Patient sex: F
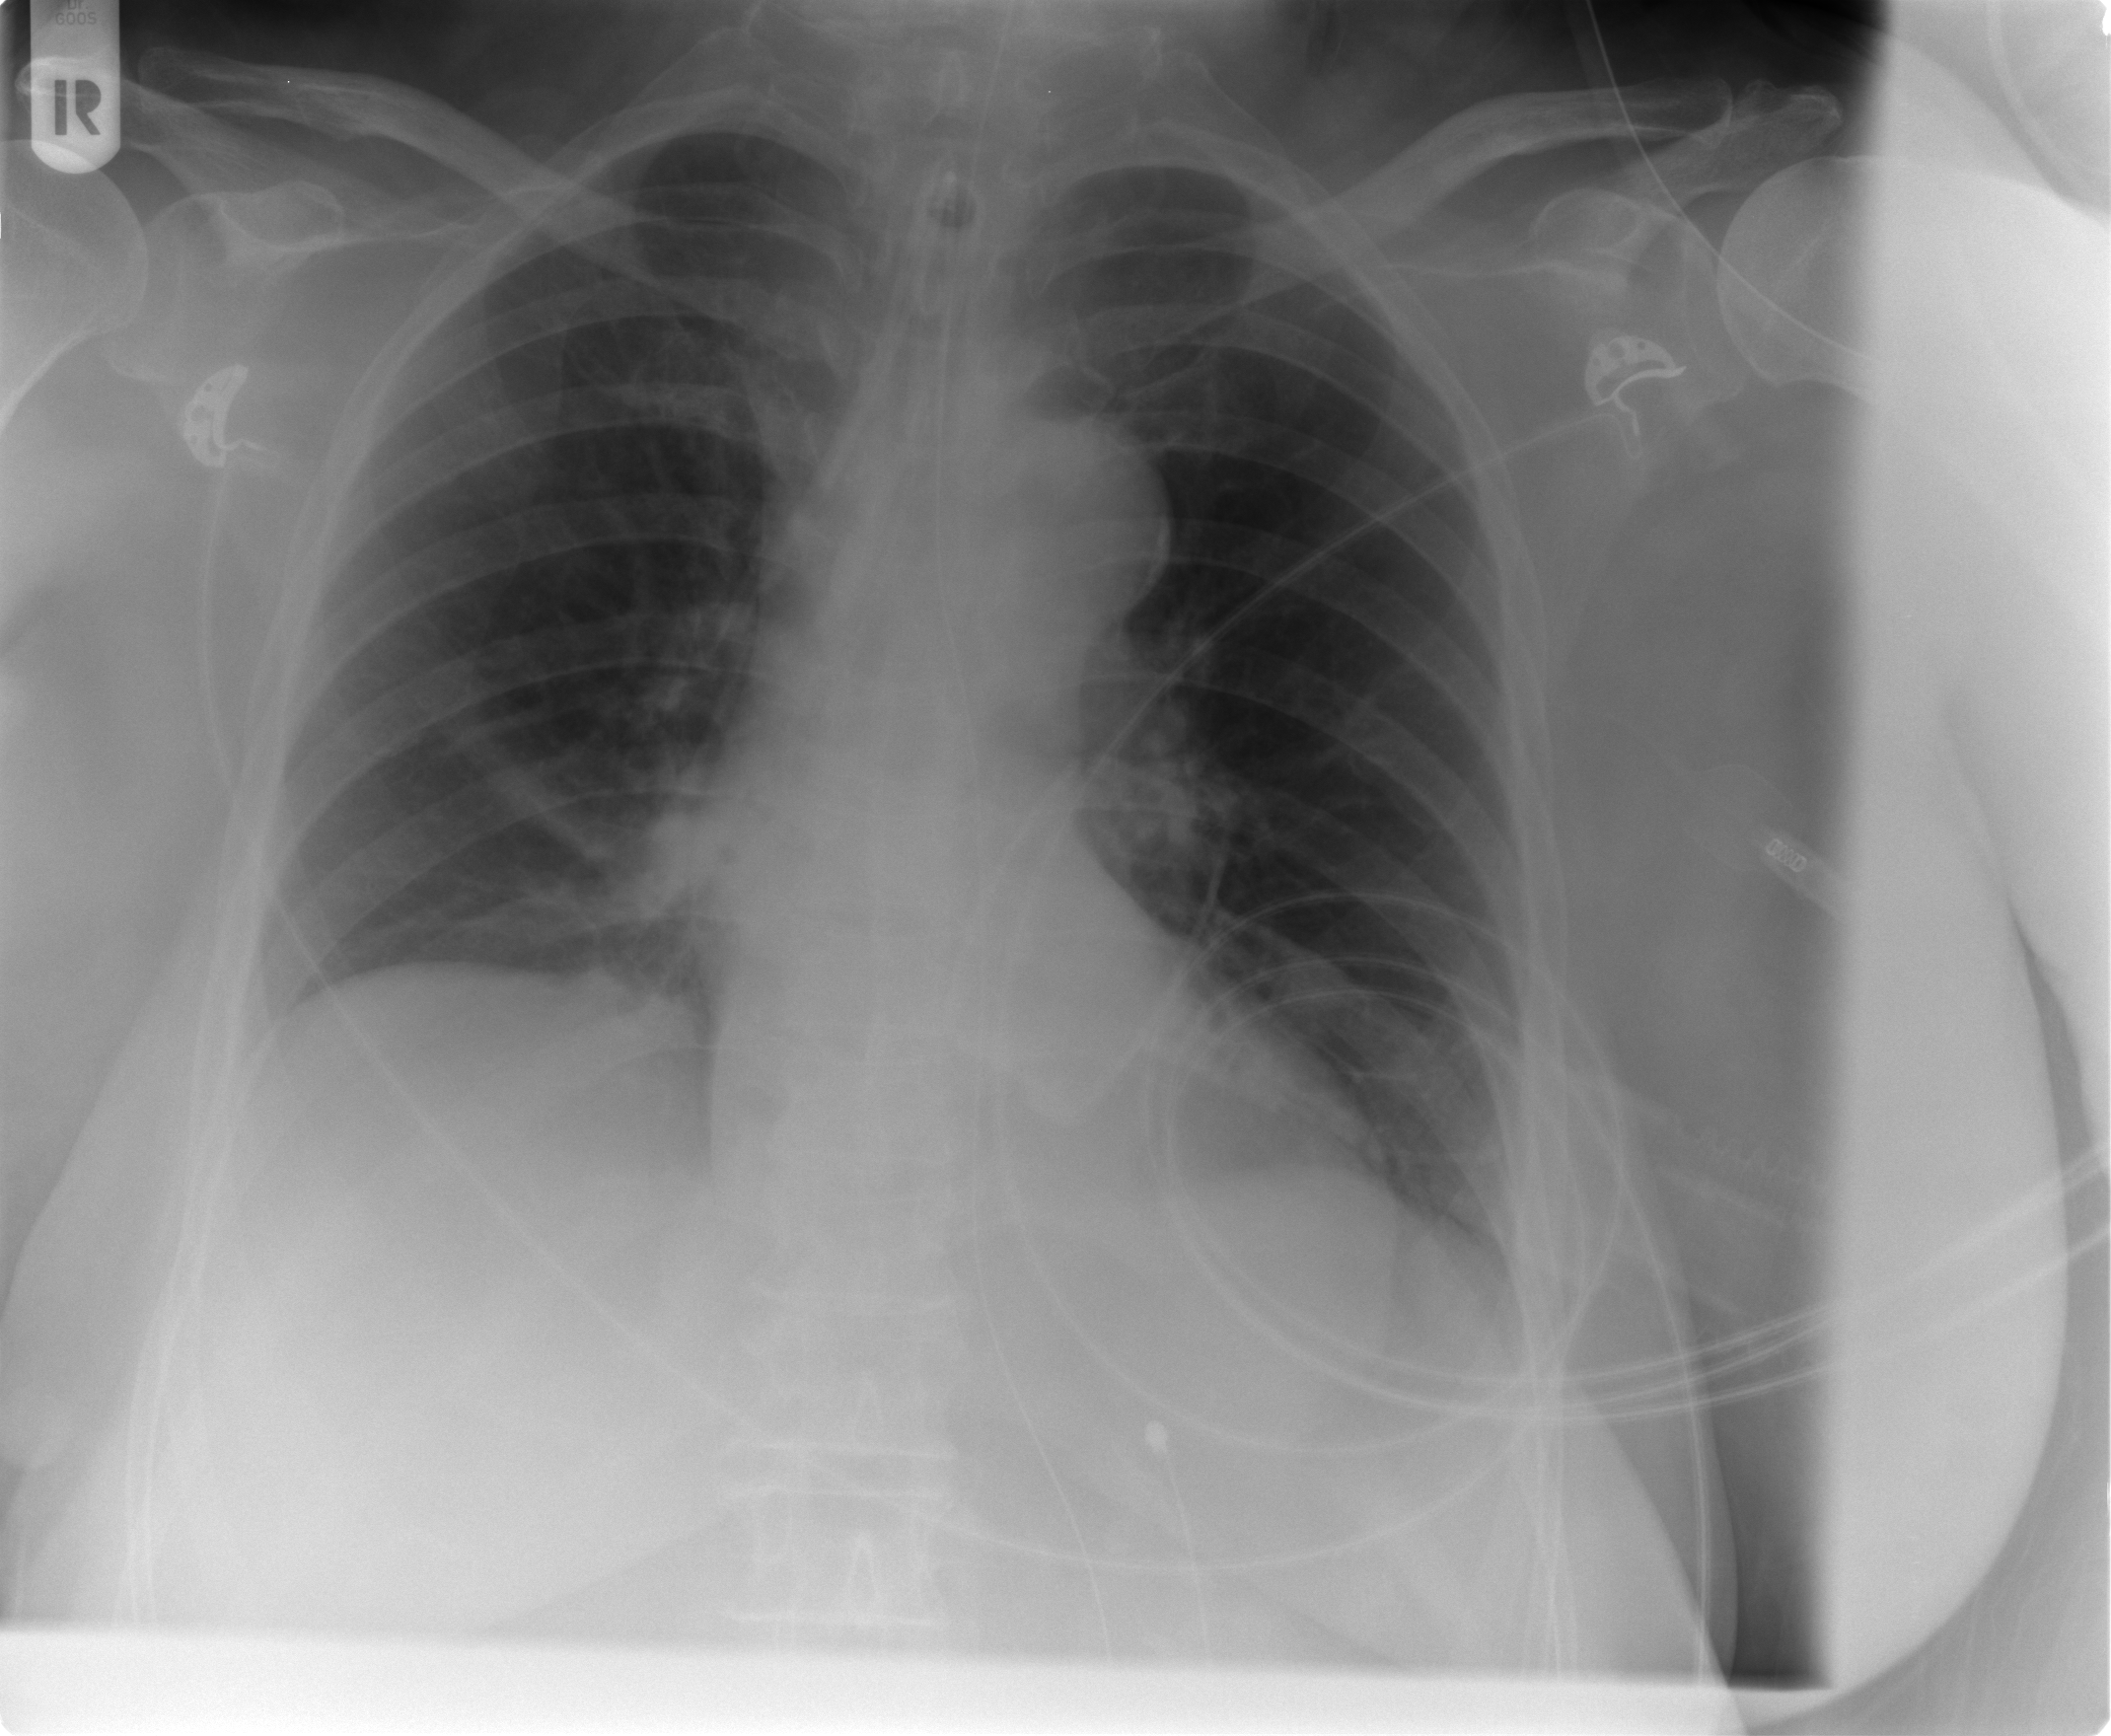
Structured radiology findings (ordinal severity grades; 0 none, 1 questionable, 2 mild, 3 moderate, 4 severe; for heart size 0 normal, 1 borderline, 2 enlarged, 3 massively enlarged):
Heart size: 0
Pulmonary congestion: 1
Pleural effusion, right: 0
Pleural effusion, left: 0
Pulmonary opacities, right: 0
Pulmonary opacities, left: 0
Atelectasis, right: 1
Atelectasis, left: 0